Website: bh-photo
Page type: stored-credit-cards
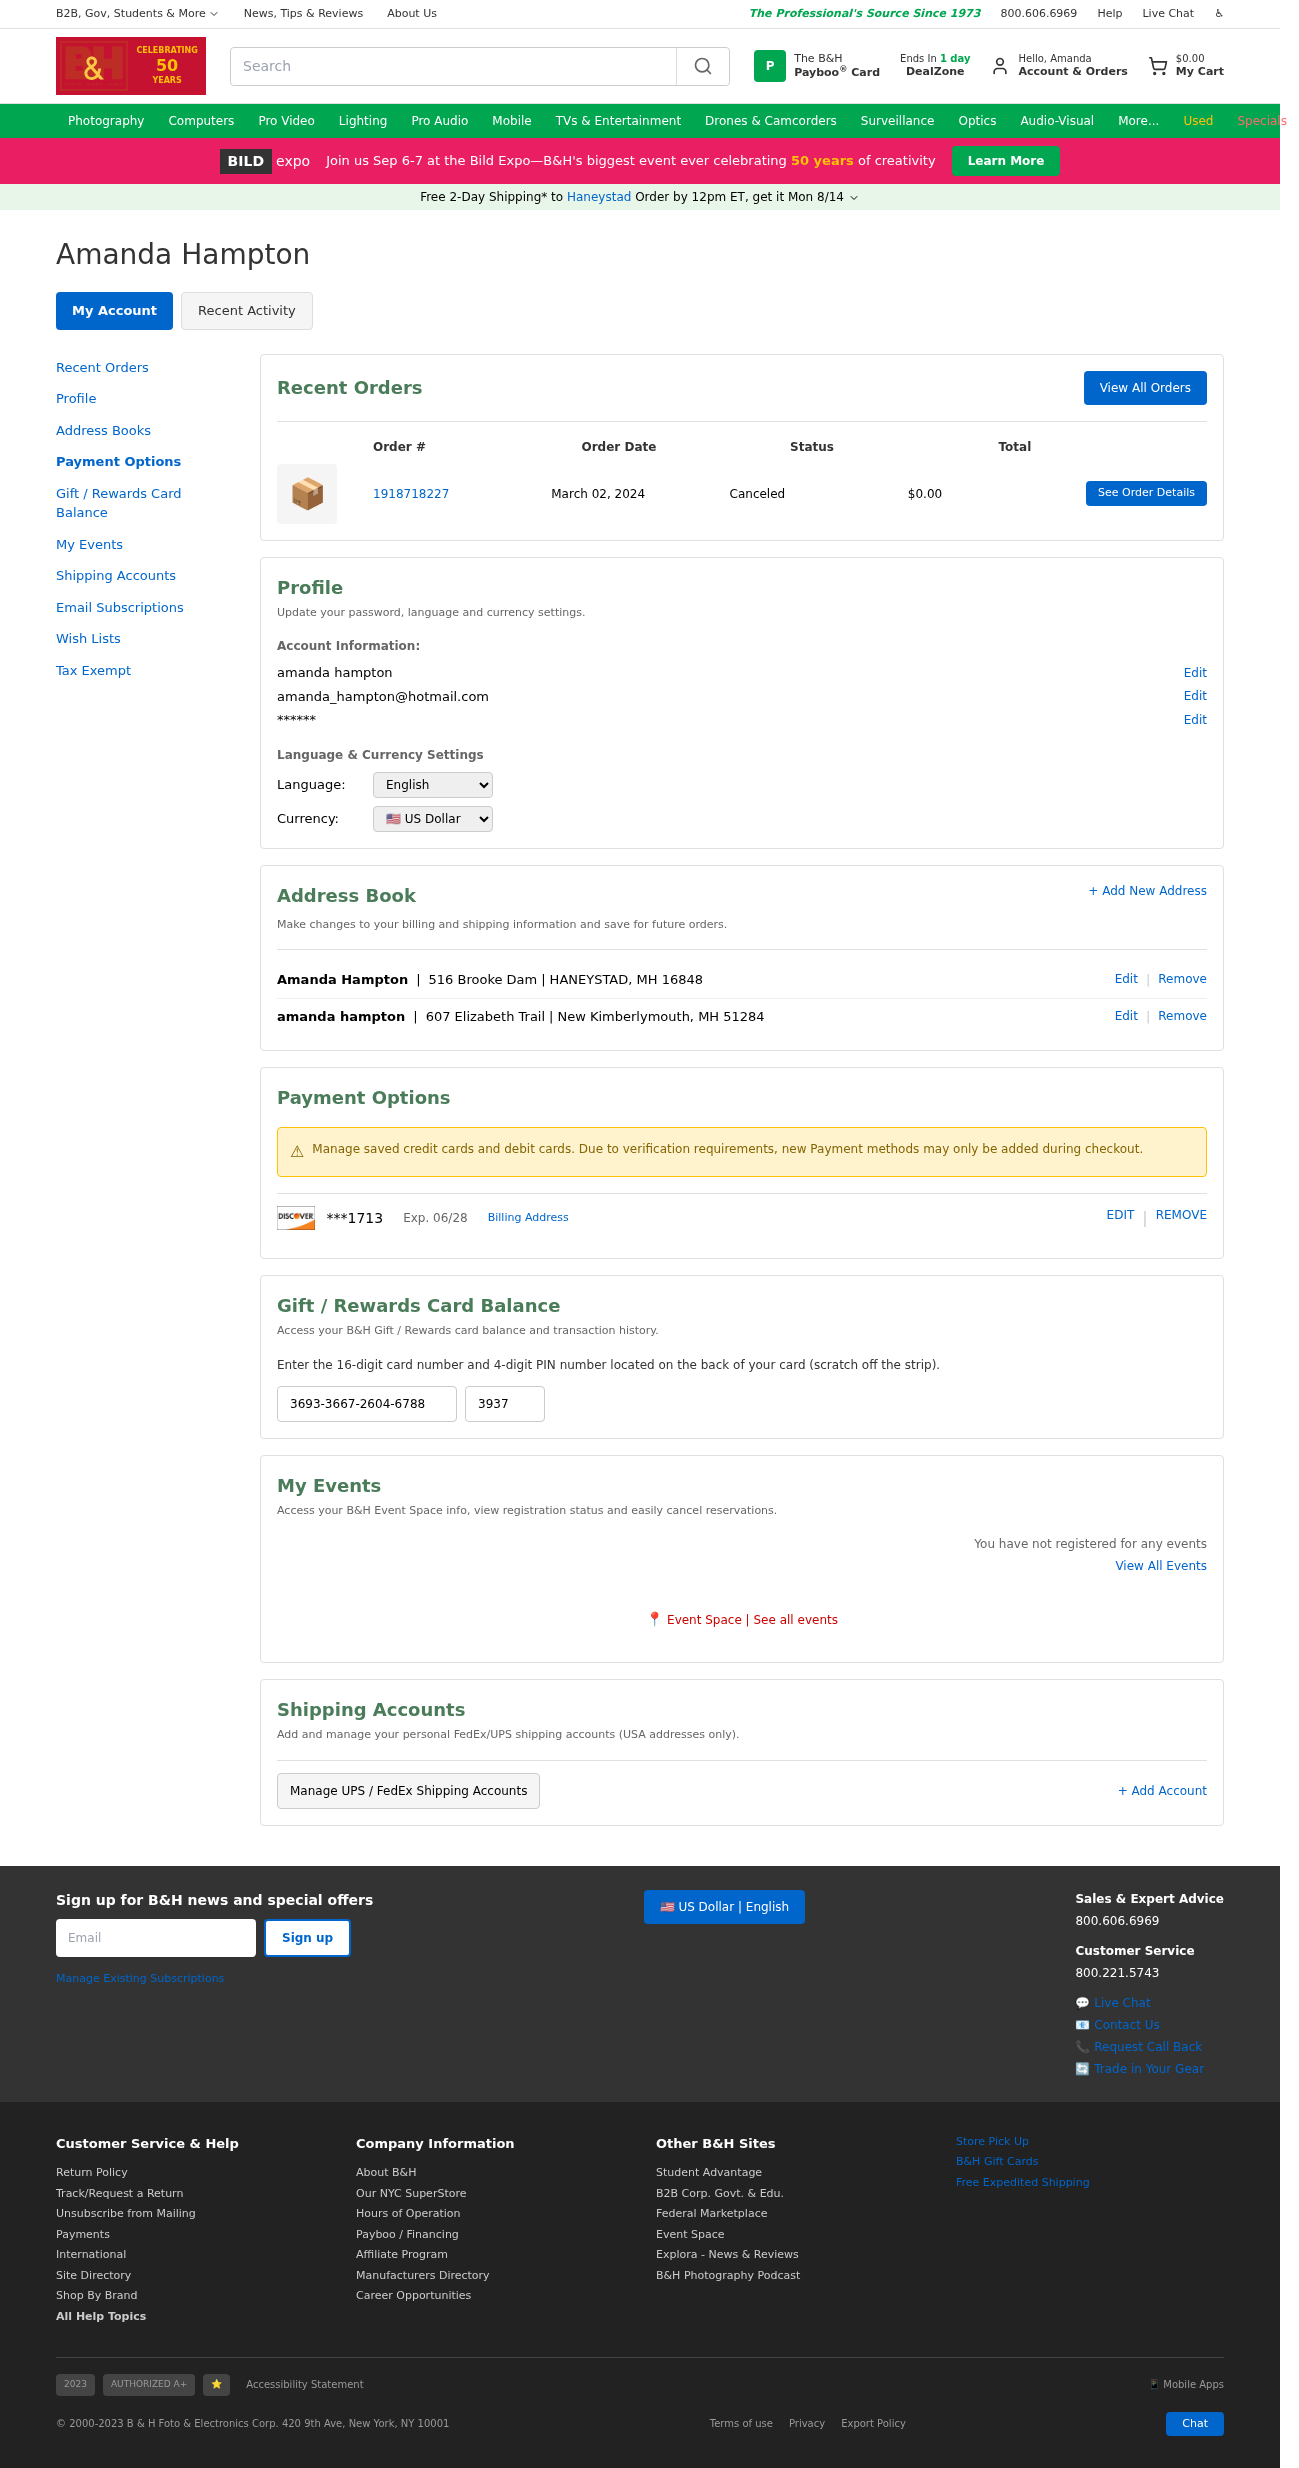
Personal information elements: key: PII_CARD_EXPIRY
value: Exp. 06/28
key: PII_CARD_LAST4
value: ***1713
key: PII_CITY
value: Haneystad
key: PII_EMAIL
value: amanda_hampton@hotmail.com
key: PII_FIRSTNAME
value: Amanda
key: PII_FULLNAME
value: amanda hampton
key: PII_FULLNAME
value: Amanda Hampton
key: PII_LOCATION1_CITY_STATE_ZIP
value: New Kimberlymouth, MH 51284
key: PII_LOCATION1_STREET
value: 607 Elizabeth Trail
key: PII_STREET
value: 516 Brooke Dam
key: PII_CITY_STATE_ZIP
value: HANEYSTAD, MH 16848
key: PII_GIFT_CODE
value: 3693-3667-2604-6788
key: PII_GIFT_PIN
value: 3937
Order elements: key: ORDER_SUBTOTAL
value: $0.00
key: ORDER_ID
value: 1918718227
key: ORDER_DATE
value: March 02, 2024
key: ORDER_TOTAL
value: $0.00
Search elements: key: HEADER_SEARCH
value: Search